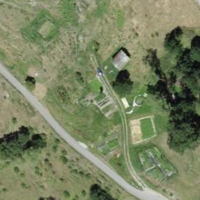
EUNIS habitat code: 24
Species observed at this site:
Medicago sativa
Cirsium arvense